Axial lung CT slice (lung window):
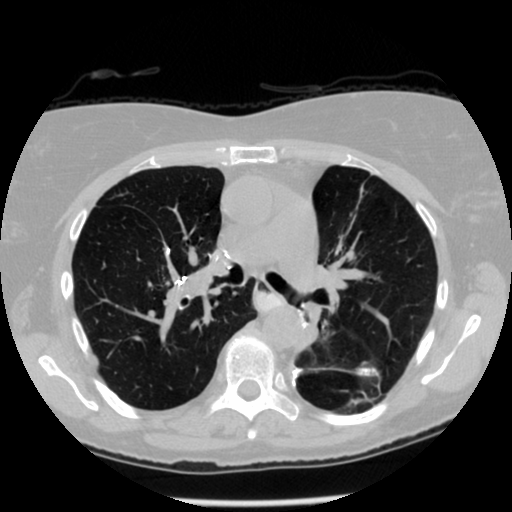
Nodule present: no